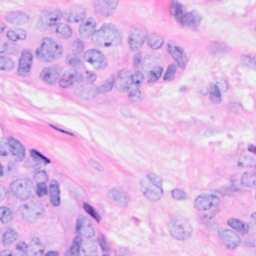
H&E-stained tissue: Breast